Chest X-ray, AP view. Patient: 43 years old, sex M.
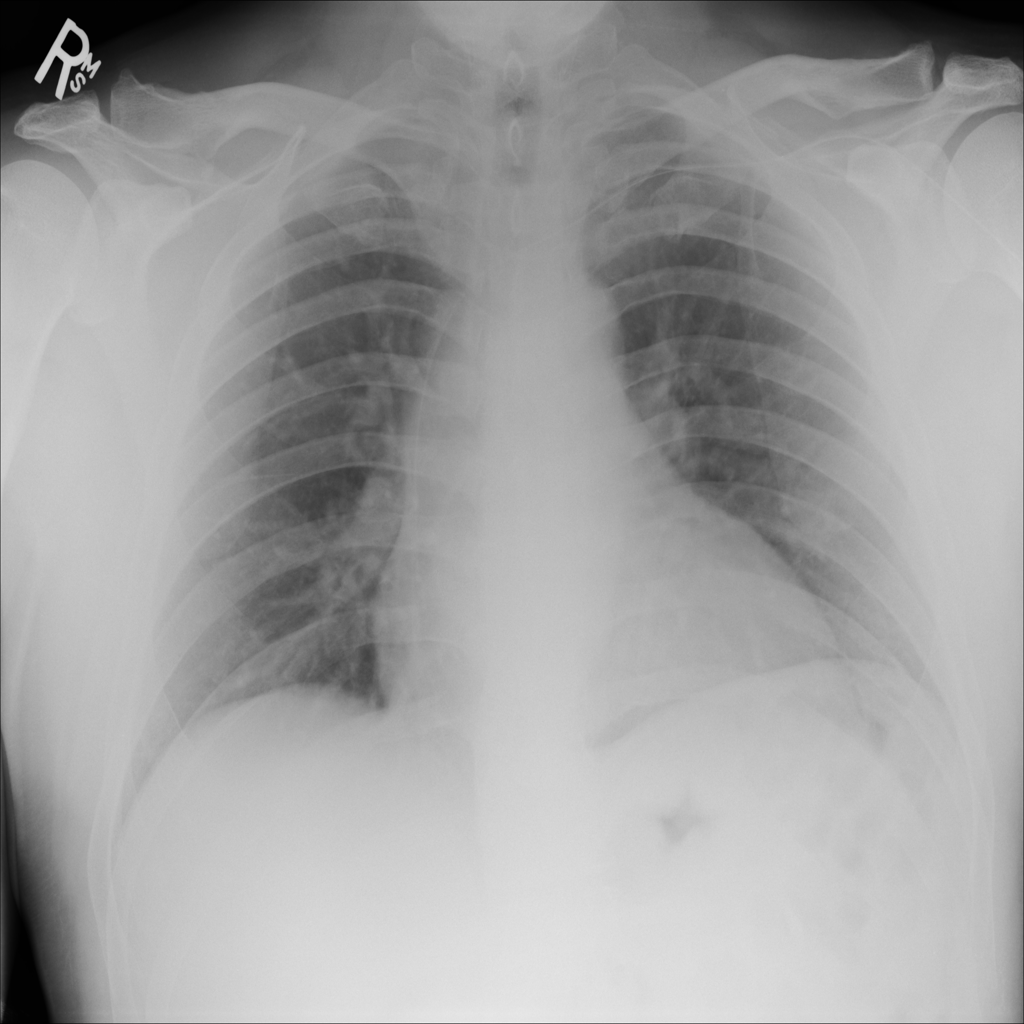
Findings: No Finding